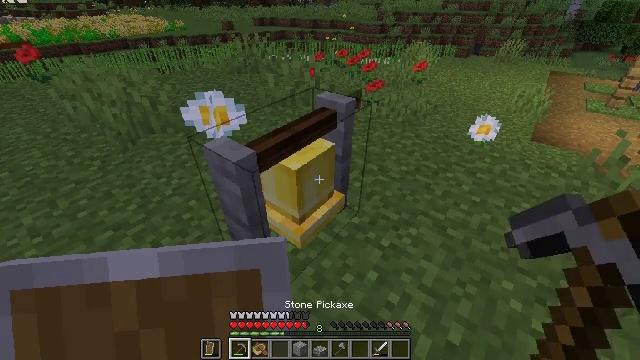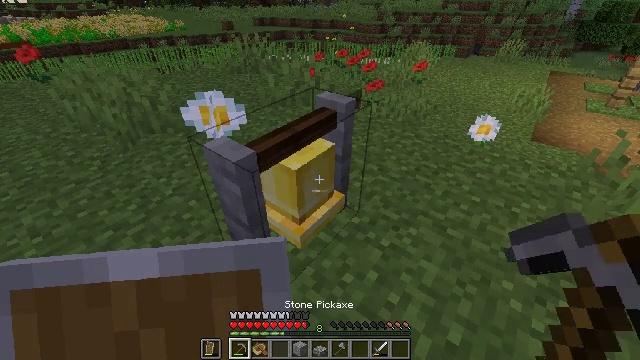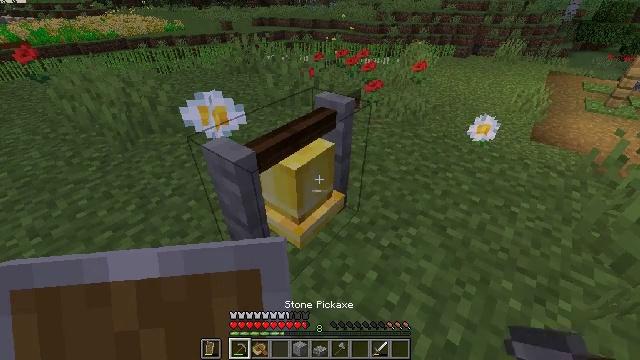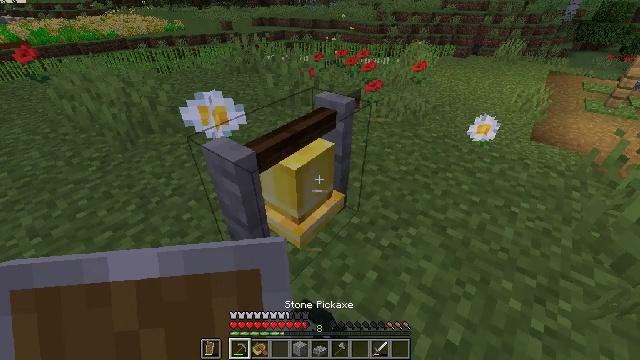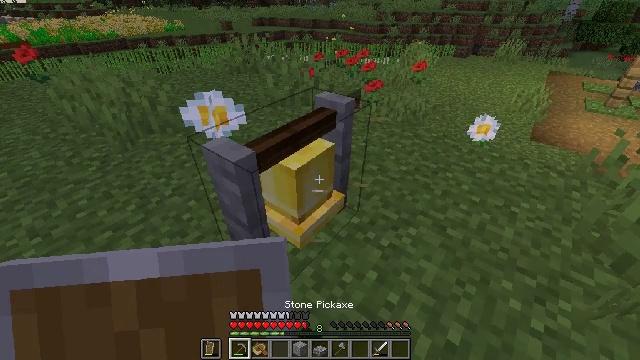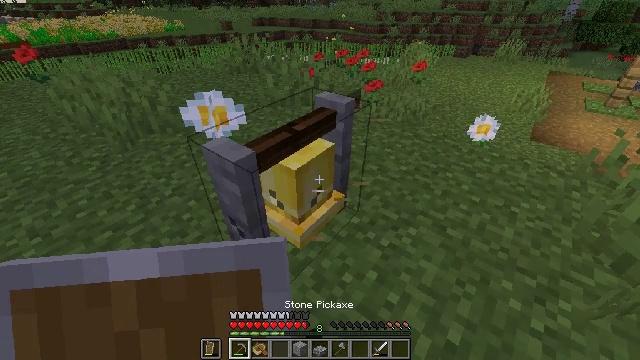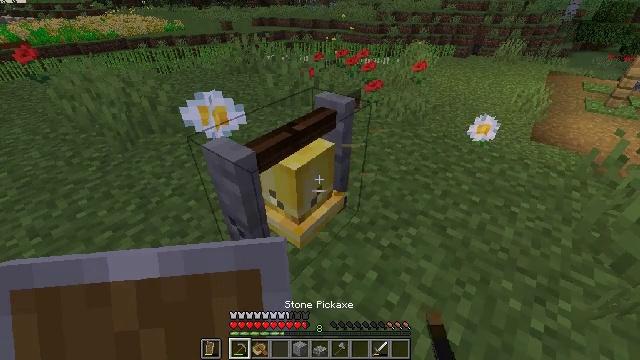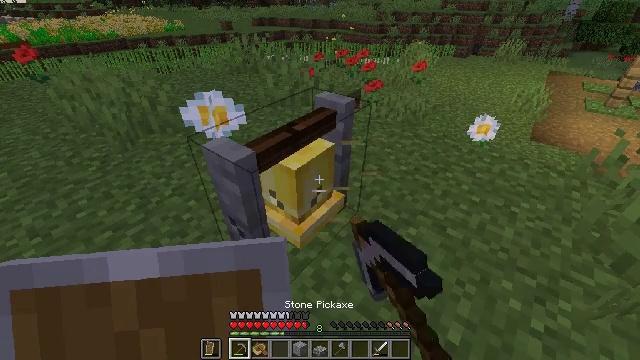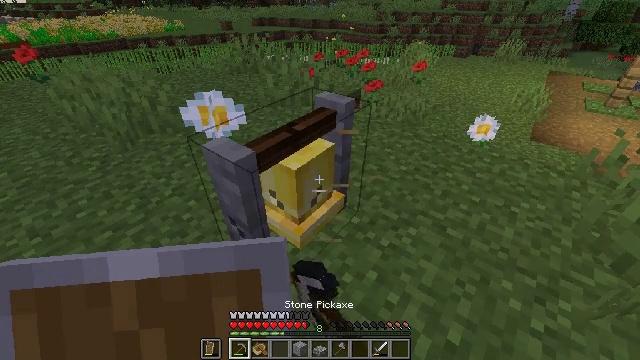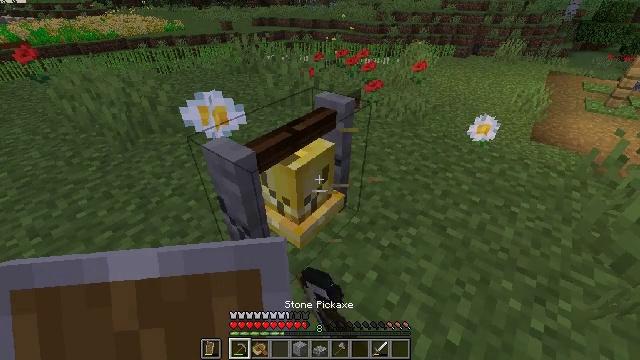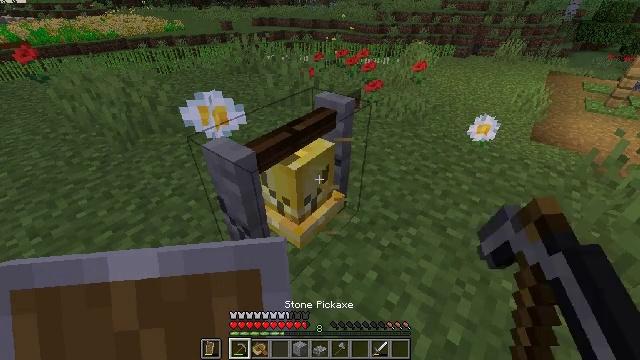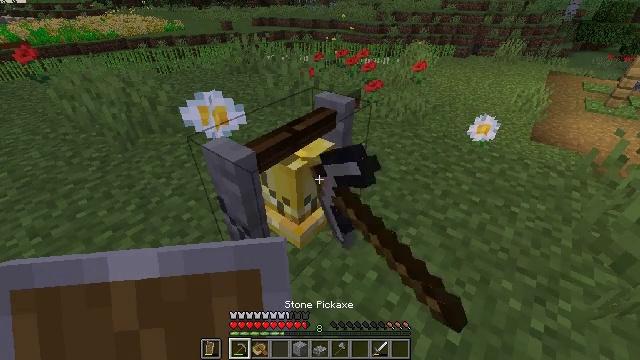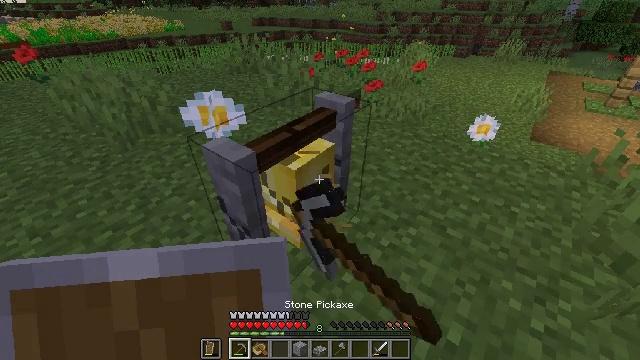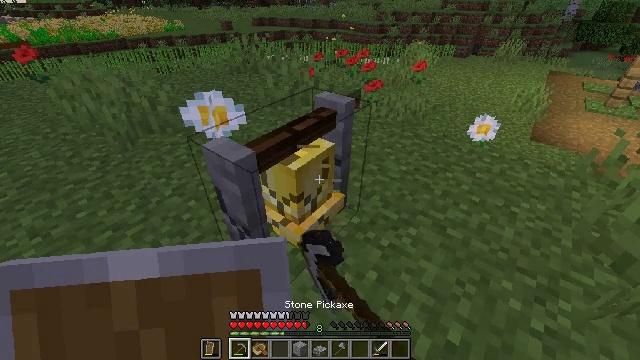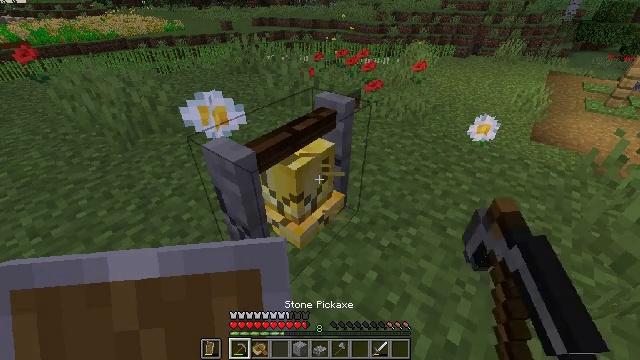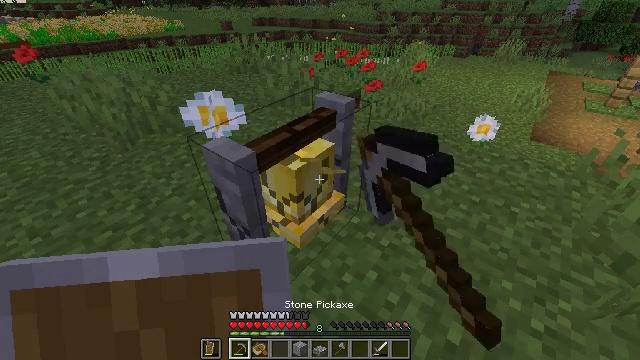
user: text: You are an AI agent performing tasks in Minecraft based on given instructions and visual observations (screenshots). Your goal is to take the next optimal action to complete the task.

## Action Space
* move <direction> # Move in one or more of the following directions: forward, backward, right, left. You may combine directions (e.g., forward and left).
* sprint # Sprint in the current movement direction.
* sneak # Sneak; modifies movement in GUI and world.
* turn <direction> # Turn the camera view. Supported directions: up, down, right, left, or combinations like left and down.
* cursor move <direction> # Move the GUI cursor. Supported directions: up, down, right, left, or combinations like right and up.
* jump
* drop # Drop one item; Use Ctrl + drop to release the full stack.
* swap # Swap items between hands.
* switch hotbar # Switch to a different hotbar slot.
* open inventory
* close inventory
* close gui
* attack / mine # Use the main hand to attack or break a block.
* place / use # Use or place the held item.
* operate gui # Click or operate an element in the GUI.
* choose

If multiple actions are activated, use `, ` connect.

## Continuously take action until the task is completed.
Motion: motion action
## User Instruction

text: Collect the bell.
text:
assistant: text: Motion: no_op
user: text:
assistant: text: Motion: attack / mine
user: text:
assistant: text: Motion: attack / mine
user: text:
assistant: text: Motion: attack / mine
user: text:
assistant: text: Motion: attack / mine
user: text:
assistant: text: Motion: attack / mine
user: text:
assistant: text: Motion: attack / mine
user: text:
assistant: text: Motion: attack / mine
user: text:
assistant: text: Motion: attack / mine
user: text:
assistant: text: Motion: attack / mine
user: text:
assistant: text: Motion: attack / mine
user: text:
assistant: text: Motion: attack / mine
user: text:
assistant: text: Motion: attack / mine
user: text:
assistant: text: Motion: attack / mine
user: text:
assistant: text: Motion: attack / mine
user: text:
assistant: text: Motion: attack / mine
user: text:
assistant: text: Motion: attack / mine
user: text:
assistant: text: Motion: attack / mine
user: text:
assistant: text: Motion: attack / mine
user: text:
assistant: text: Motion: attack / mine
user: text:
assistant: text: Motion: attack / mine
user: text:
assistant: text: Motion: attack / mine
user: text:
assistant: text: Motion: attack / mine
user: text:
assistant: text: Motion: attack / mine
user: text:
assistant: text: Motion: attack / mine
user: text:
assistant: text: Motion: attack / mine
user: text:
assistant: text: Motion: attack / mine
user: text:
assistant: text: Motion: attack / mine
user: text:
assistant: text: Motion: attack / mine
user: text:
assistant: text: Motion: attack / mine